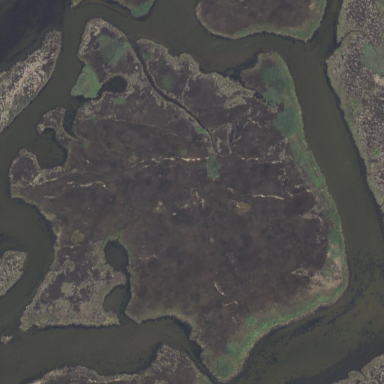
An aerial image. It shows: Islet.